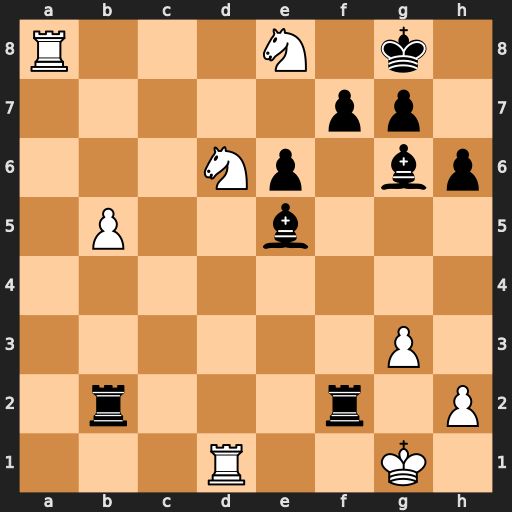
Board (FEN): R3N1k1/5pp1/3Np1bp/1P2b3/8/6P1/1r3r1P/3R2K1
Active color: w
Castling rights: -
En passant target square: -
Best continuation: Nf6#